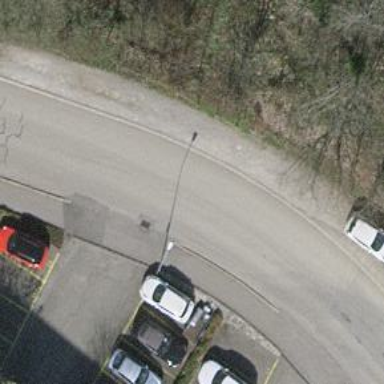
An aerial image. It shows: Road serving as parking aisle.